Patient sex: F
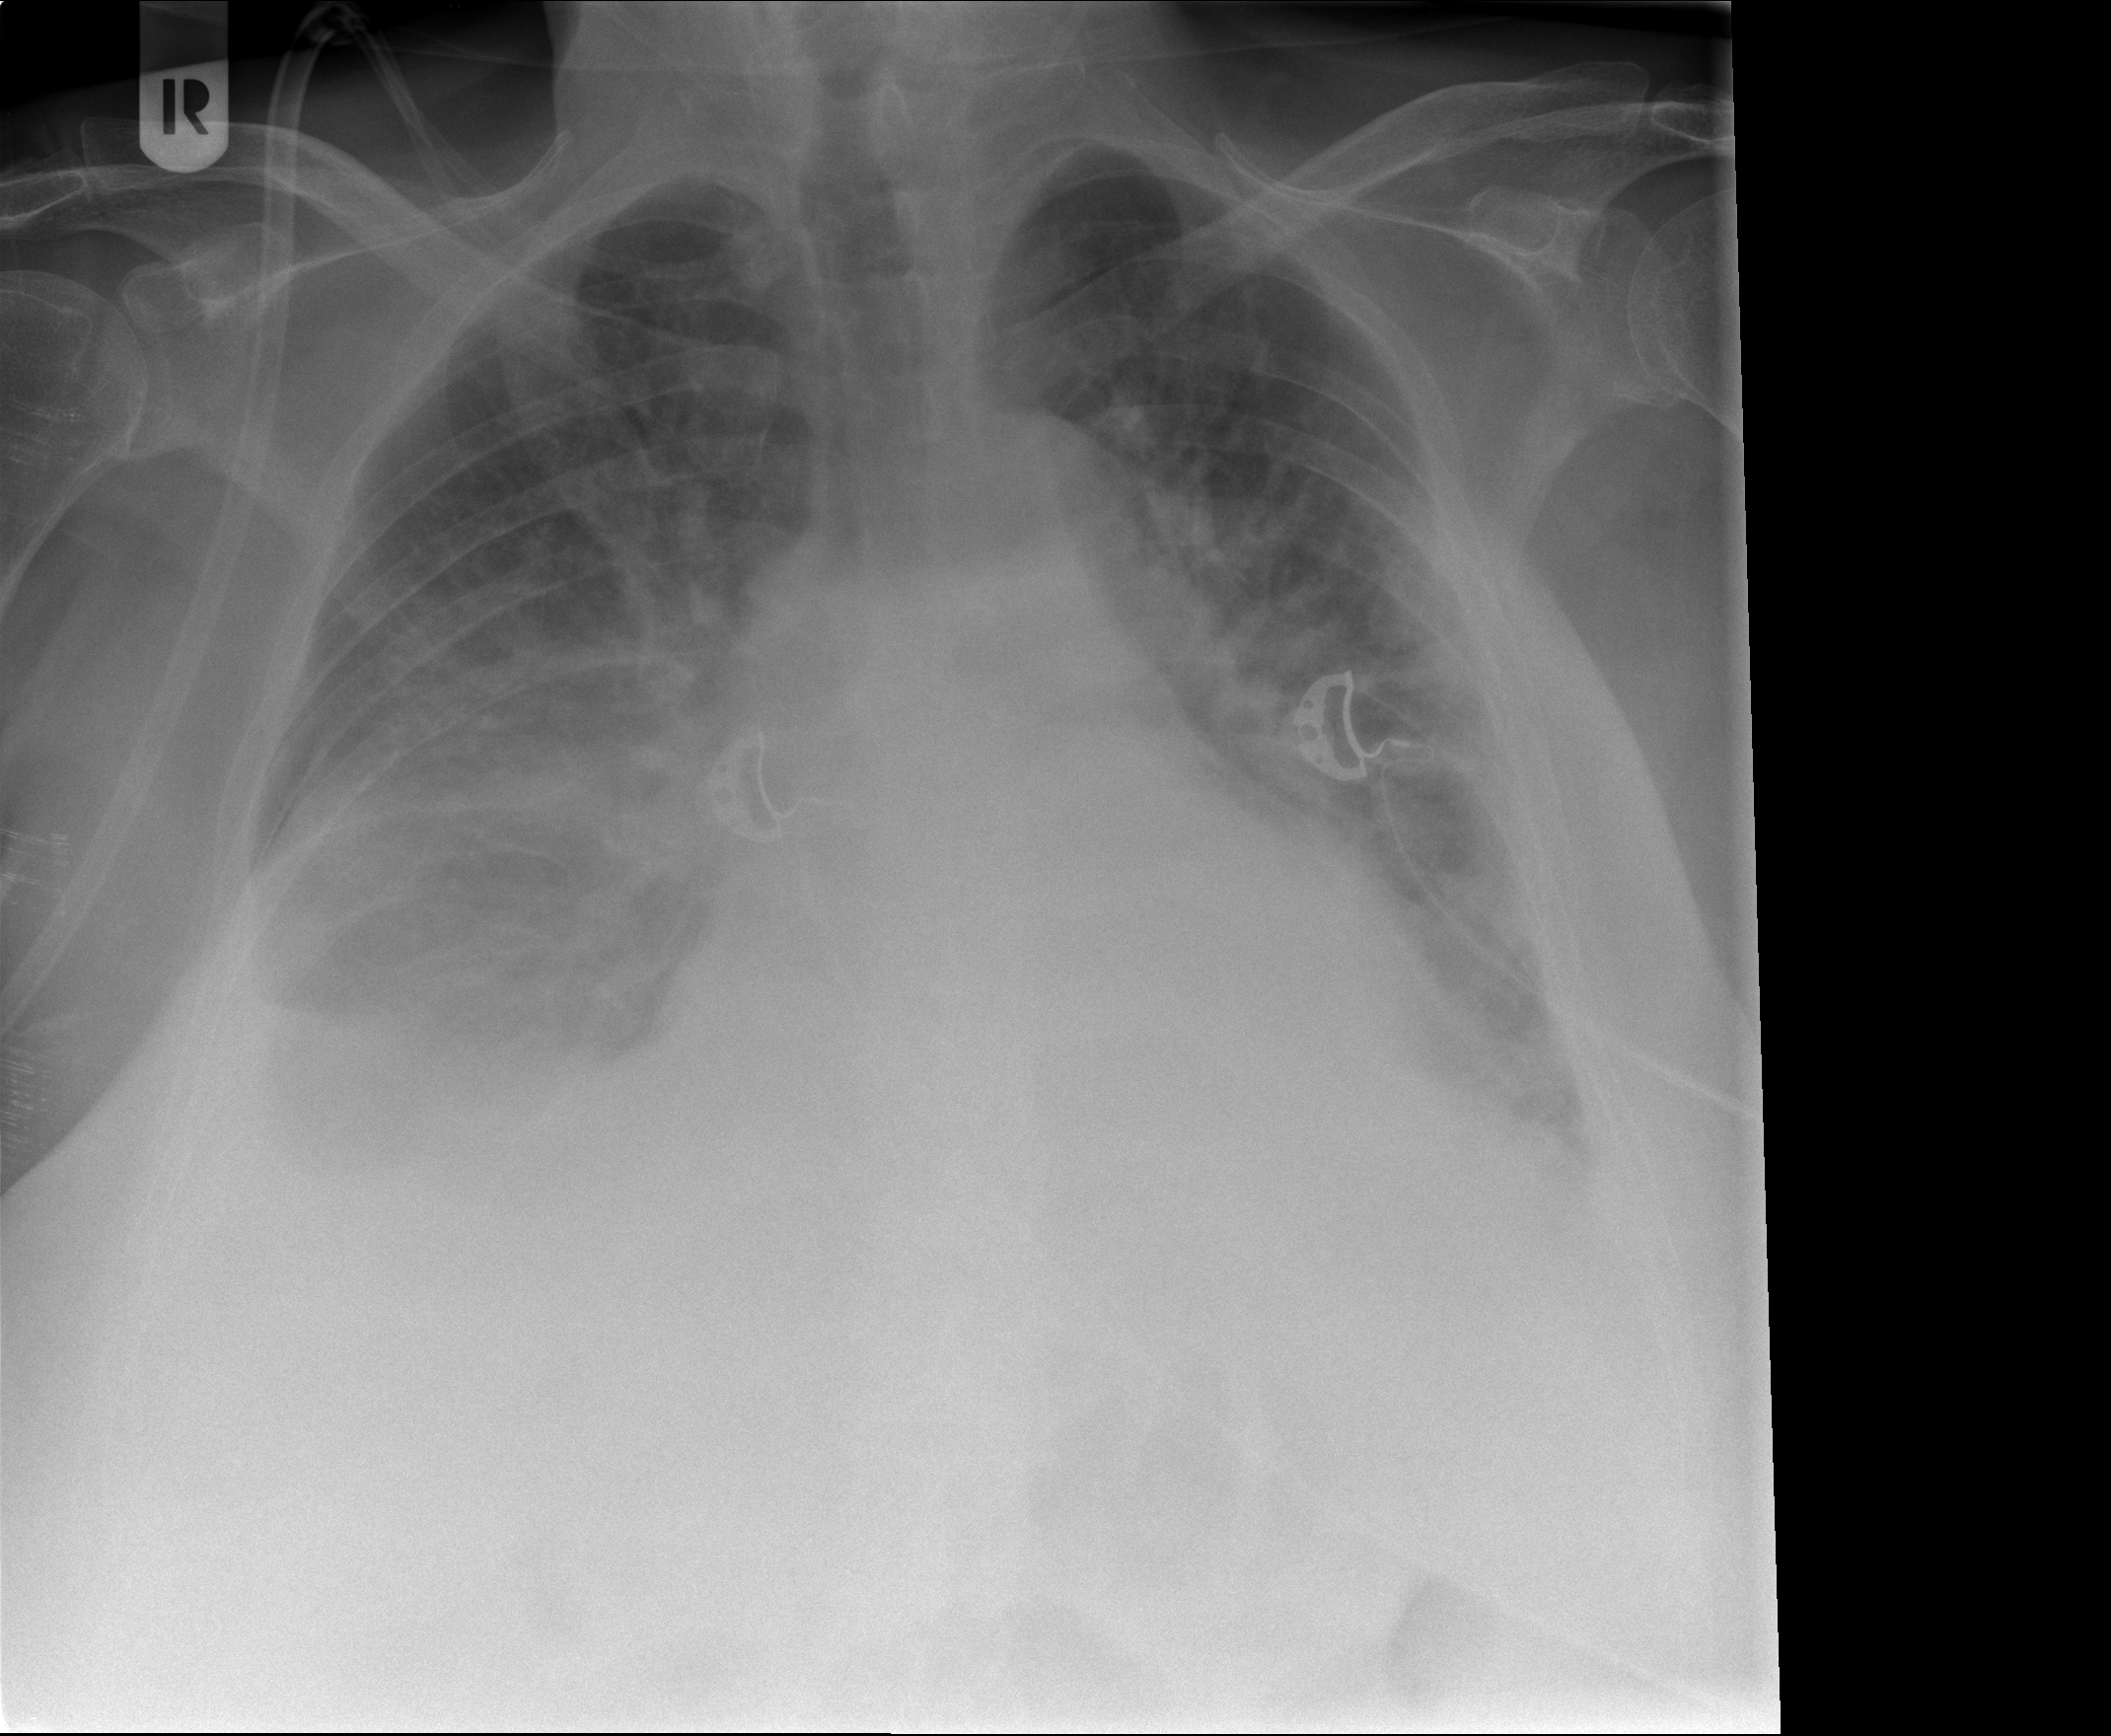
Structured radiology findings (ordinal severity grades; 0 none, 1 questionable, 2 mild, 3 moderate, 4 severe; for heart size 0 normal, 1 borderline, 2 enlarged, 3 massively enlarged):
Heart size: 2
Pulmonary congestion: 3
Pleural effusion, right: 3
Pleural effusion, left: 2
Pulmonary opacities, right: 2
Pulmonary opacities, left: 2
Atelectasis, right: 2
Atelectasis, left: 2